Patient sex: F
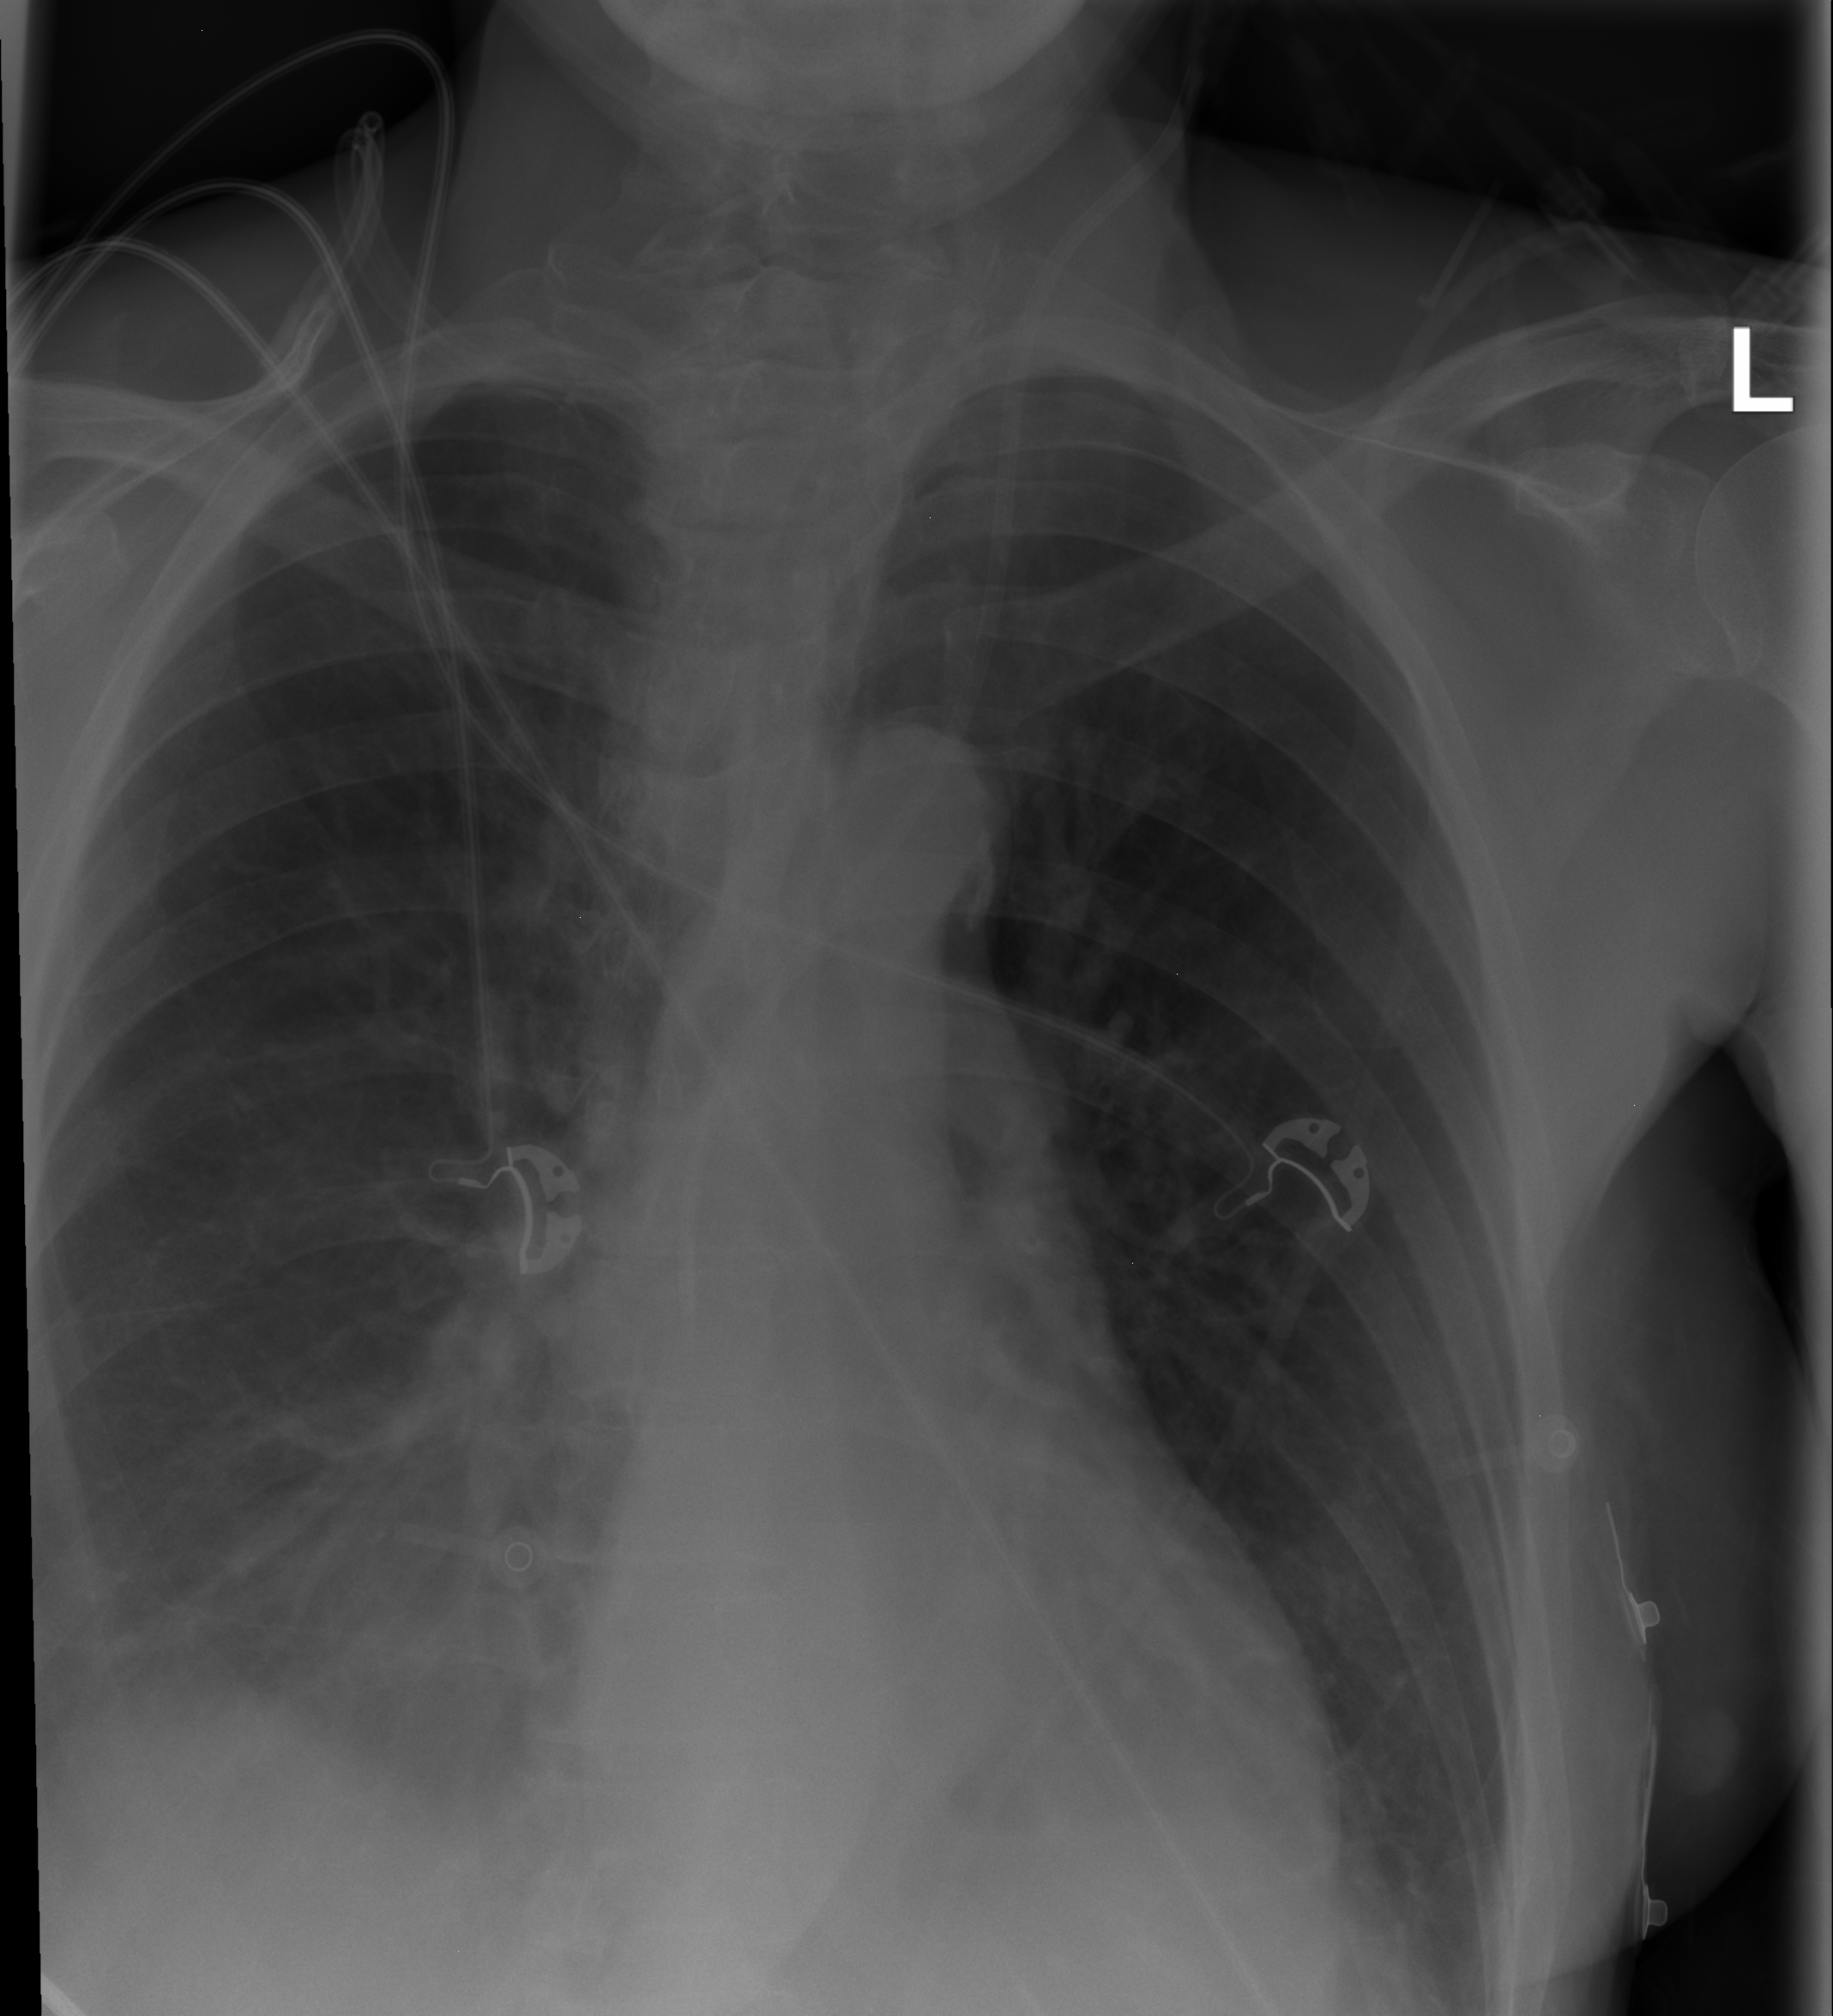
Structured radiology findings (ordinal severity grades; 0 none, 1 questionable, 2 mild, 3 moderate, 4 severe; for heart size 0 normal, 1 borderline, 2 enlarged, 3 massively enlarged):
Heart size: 0
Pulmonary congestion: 0
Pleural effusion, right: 2
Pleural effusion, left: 1
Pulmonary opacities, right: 0
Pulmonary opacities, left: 0
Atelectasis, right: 2
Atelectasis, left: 2